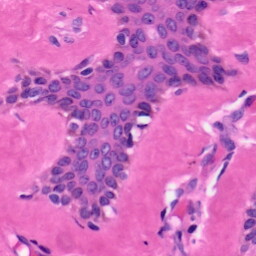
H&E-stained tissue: Skin